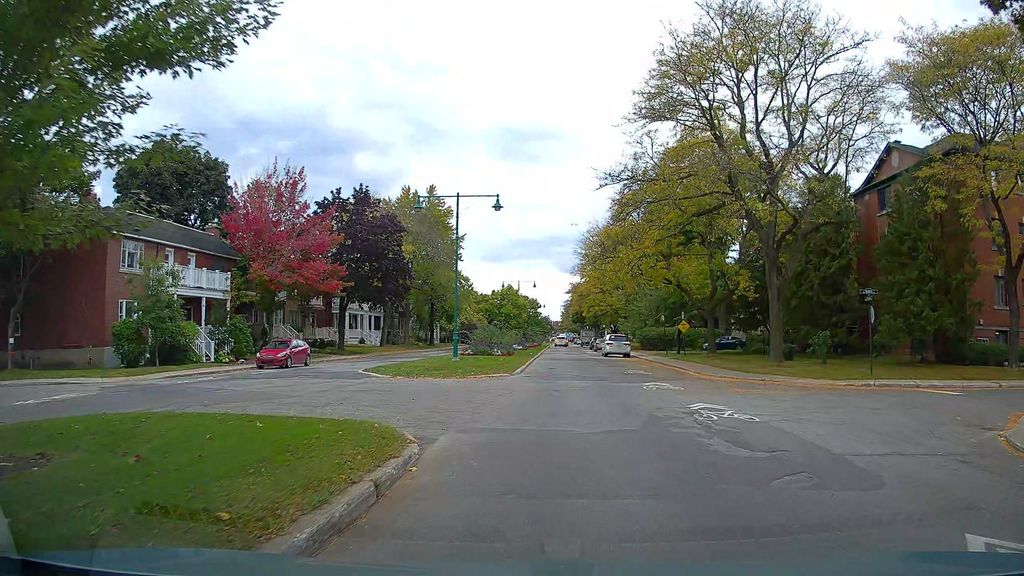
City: montreal